Group 1:
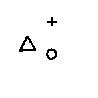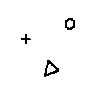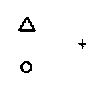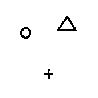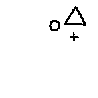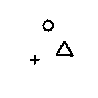
Group 2:
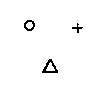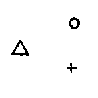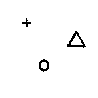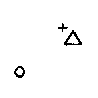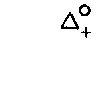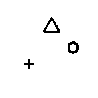
Rule separating the two groups: A cross, circle, and triangle arranged counterclockwise vs. a cross, circle, and triangle arranged clockwise.
Concepts: direction, rotational_direction, triangle, turn_orientation
Author: Mikhail M. Bongard
Reference: M. M. Bongard, Pattern Recognition, Spartan Books, 1970, p. 231.